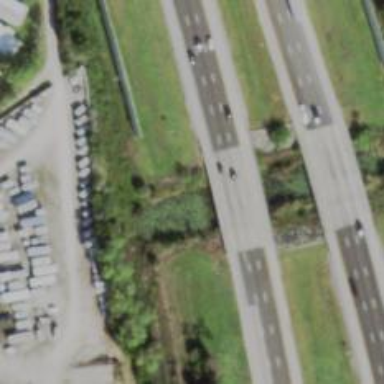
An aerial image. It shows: Bridge over motorway.